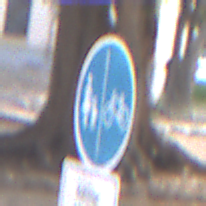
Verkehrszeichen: GetrennterRadUndGehwegRadwegRechts
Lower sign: HinweisDurchVerbaleAngabe4
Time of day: MorningAfternoon
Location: Outdoor (Suburban)
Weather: PartlyCloudy
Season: NotSpecified
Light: Natural